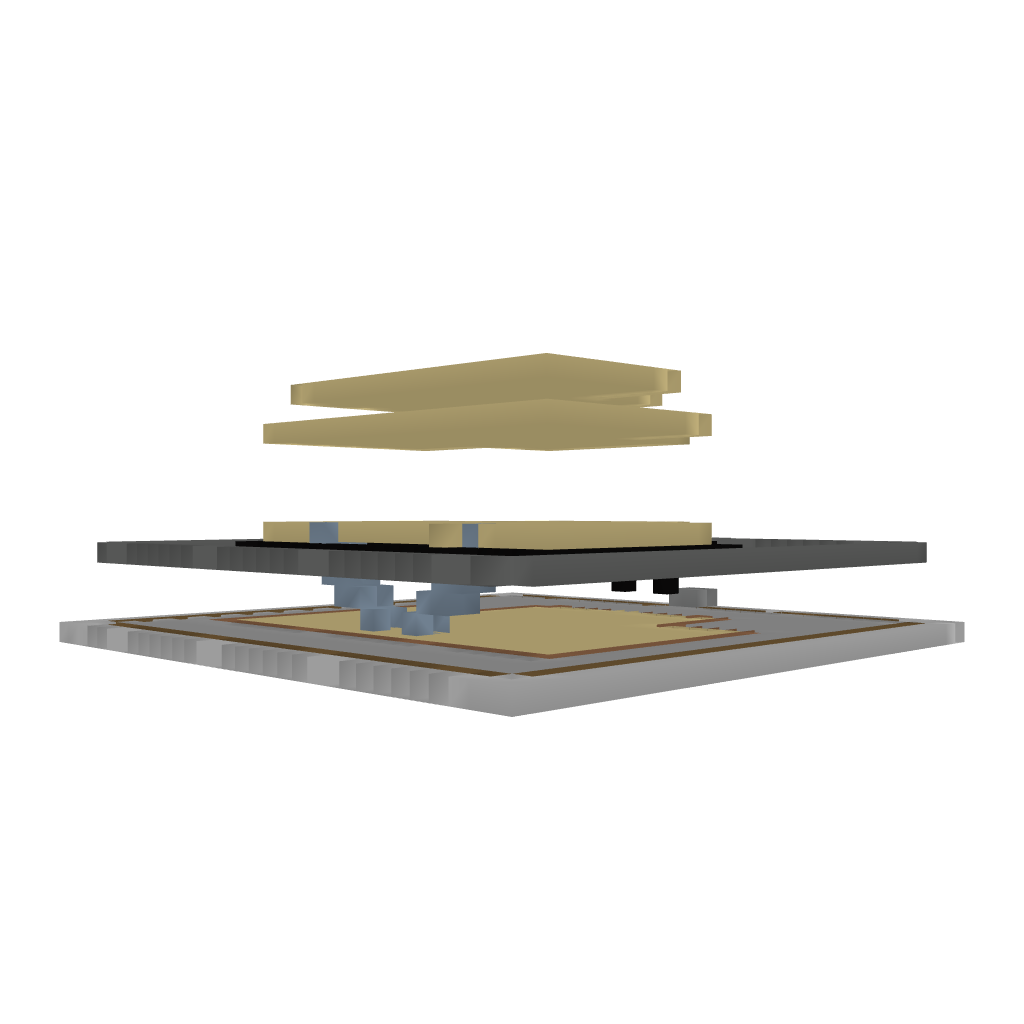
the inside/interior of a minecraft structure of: Little House